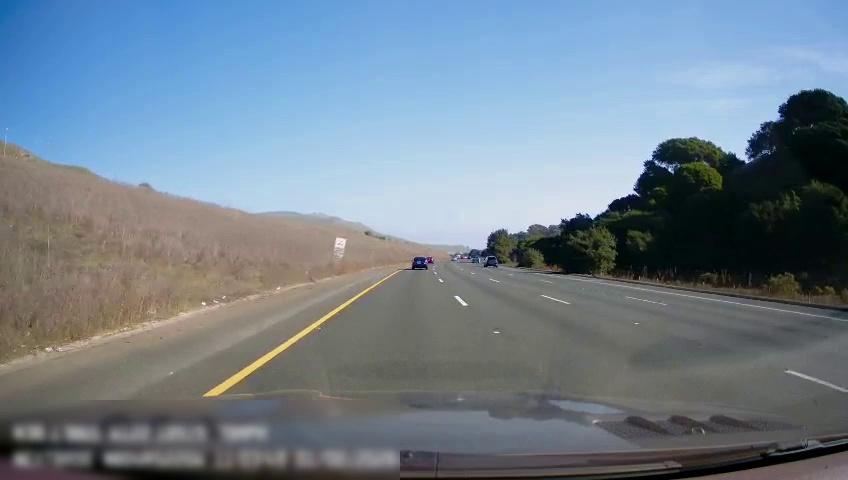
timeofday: Day
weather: Sunny
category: Drivable Space
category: Vehicles | Car
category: Vehicles | SUV
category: Lanes | Alternate Lane
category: Lanes | Alternate Lane
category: Lanes | Alternate Lane
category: Lanes | Current Lane
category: Lanes | Alternate Lane
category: Traffic | Signs
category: Traffic | Signs